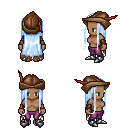
a pixel art fantasy rpg character, female body template, human, dark skin, brown tattered cape, magenta pants, white cyan extra-long hairstyle, leather cap, leather bracers, metal boots, four views (front, back, left, right), 2x2 character sprite sheet, small pixel art, hard edges, no anti-aliasing